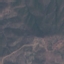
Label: HerbaceousVegetation